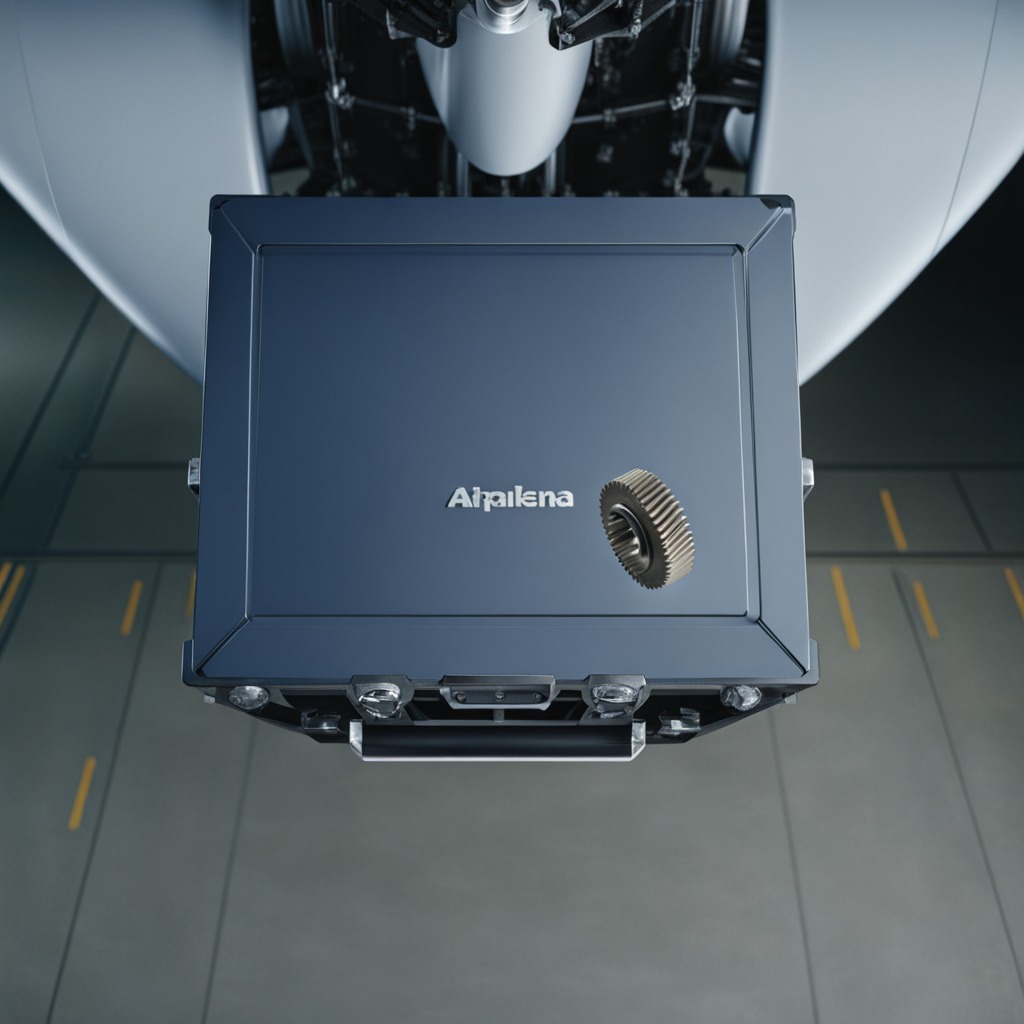
A steel gear with teeth is lying on the toolbox surface in an airplane hangar workshop.